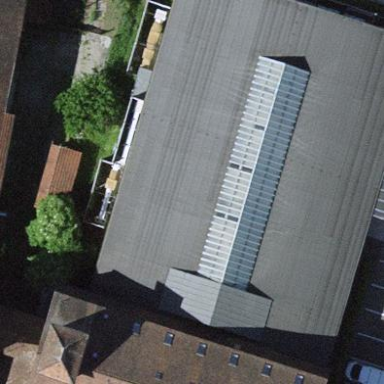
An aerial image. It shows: Industrial building.